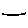
Label: line